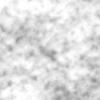
Label: no_change